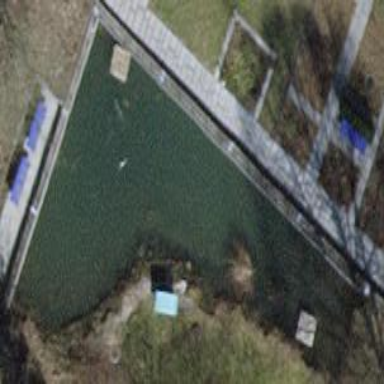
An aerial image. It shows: Pond surrounded by natural water.